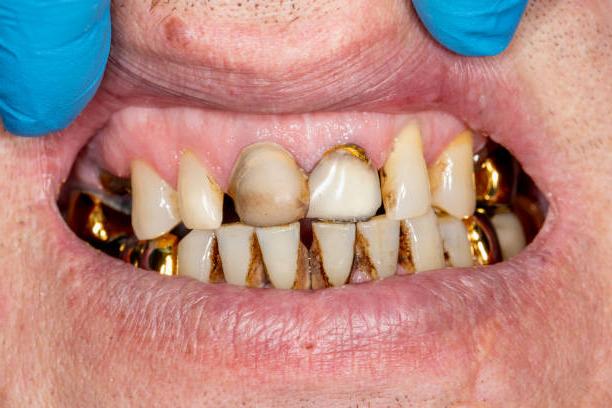
Condition: Gingivitis